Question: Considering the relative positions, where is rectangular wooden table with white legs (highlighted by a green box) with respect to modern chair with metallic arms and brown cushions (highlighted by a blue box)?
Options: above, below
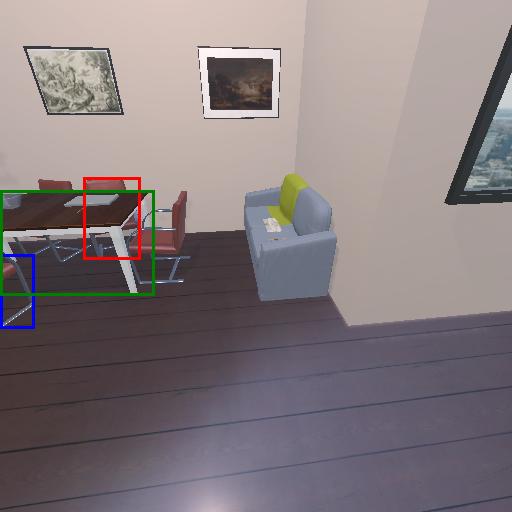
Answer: above